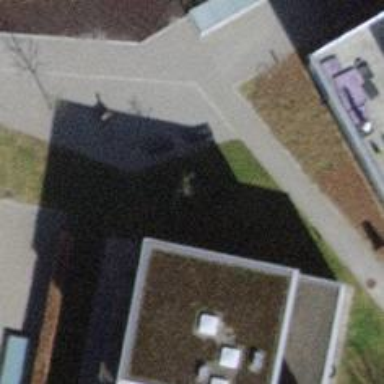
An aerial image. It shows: Black bench.